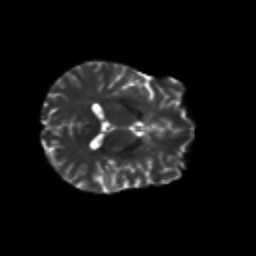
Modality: T2w
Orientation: axial
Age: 42
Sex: female
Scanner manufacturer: siemens
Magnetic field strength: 3 T
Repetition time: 8.6 s
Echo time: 0.095 s